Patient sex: F
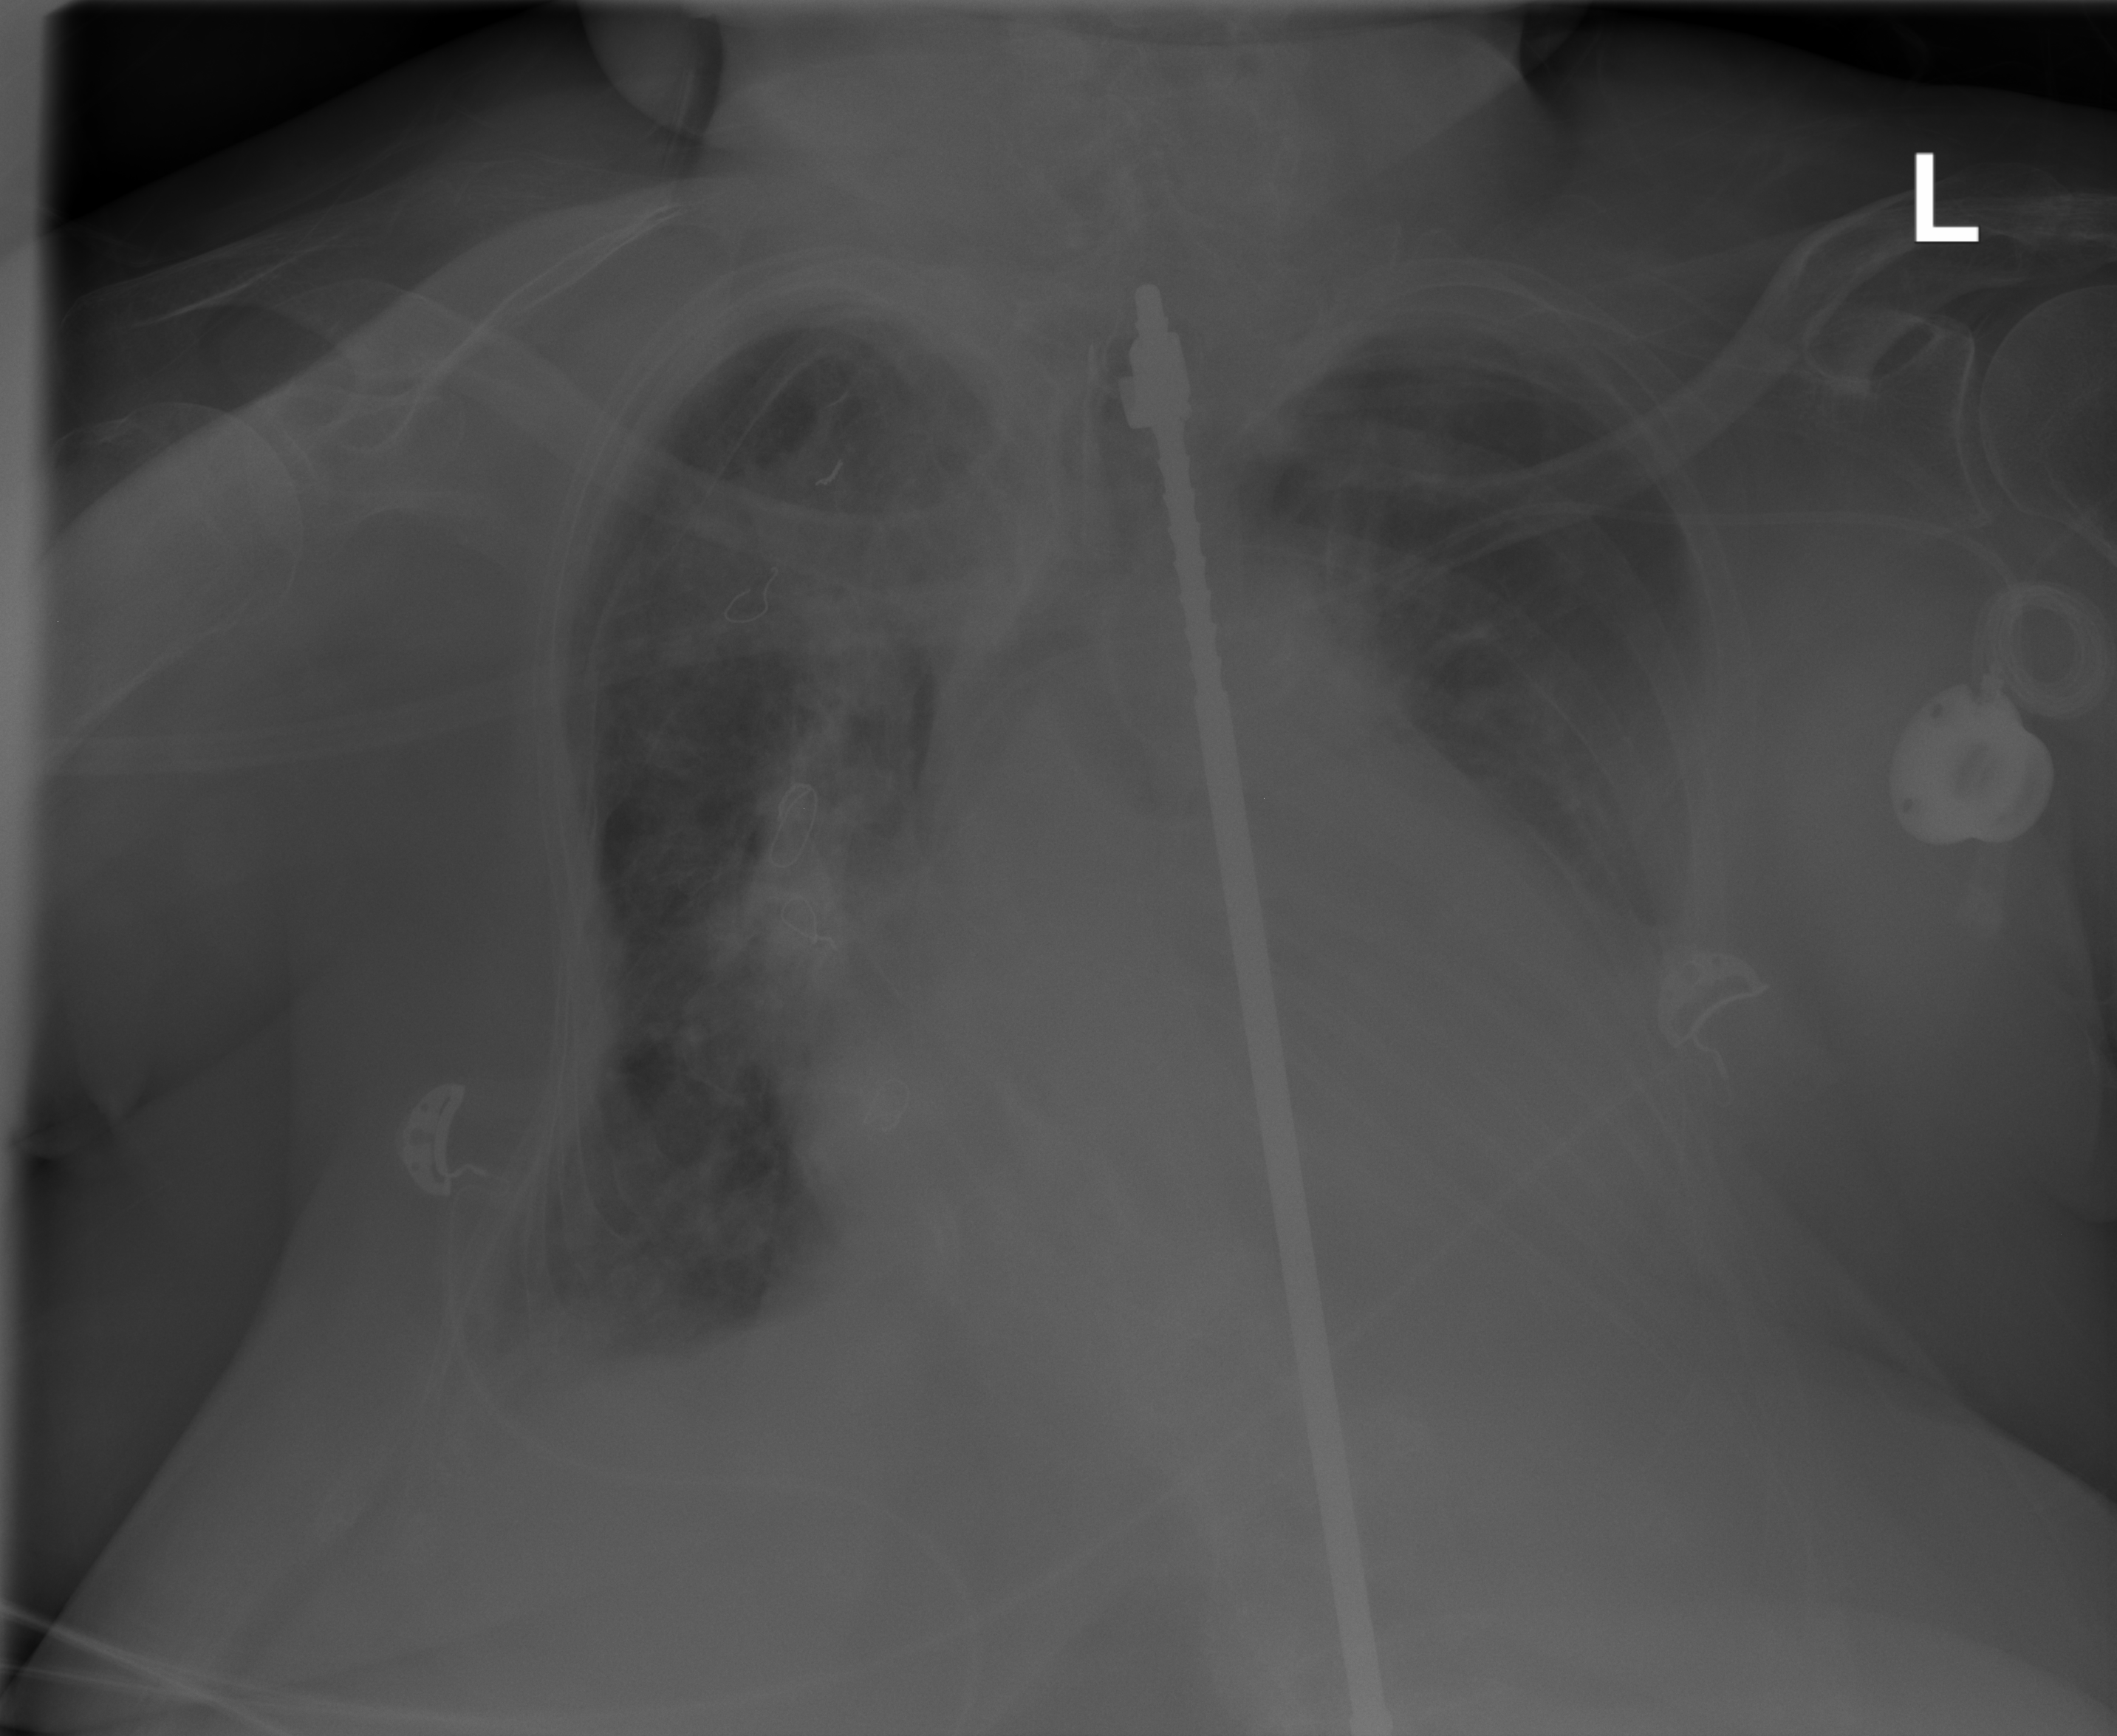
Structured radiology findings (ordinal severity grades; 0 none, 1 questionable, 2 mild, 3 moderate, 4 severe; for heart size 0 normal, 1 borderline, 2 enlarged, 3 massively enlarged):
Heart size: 2
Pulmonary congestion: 2
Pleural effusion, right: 0
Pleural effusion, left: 0
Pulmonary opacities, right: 0
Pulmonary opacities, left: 0
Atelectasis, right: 2
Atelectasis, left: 2